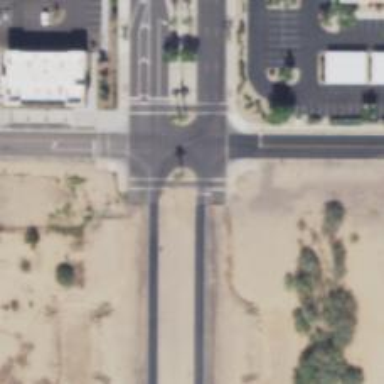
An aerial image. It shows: Solid stop line on the road marking.